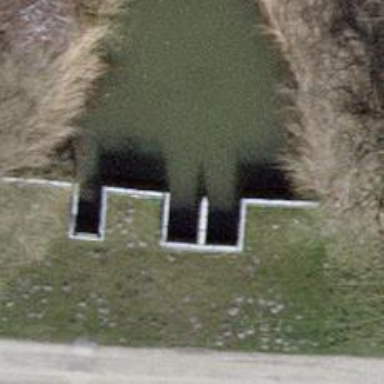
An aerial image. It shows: Culvert underpass for canal.